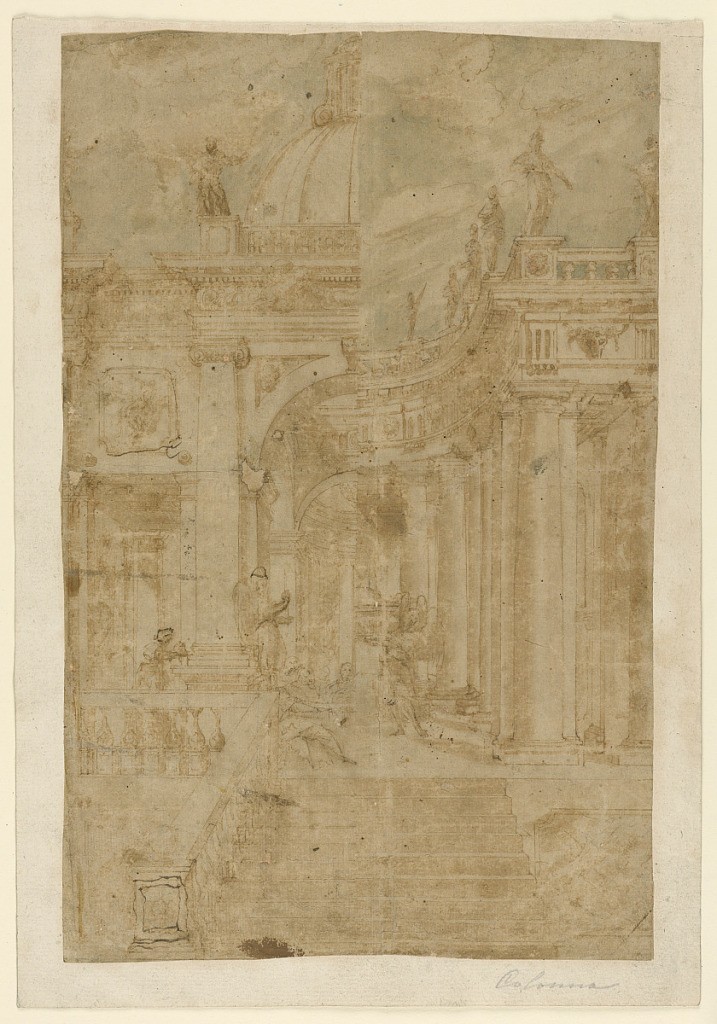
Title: Alternate Views of a Domed Building with Portico
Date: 1650-1700
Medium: Pen and bistre, sepia wash on paper, lined
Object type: Drawing
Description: Vertical rectangle showing two alternate views: at left, façade of a domed building with a view into the interior; at right, a portico or colonnade with statues. In the foreground are figures and a staircase.